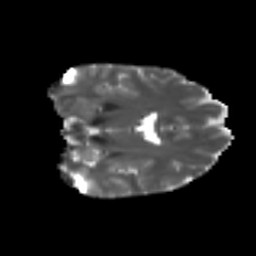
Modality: T2w
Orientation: coronal
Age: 42
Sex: female
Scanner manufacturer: ge
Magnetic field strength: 3 T
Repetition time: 7.8 s
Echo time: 0.0607 s